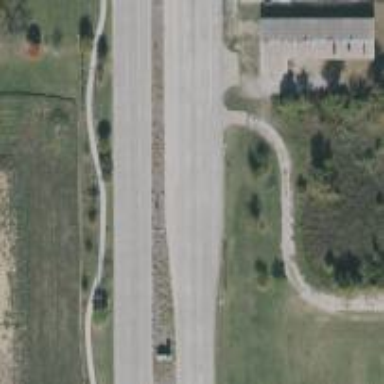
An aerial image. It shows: Primary road with asphalt surface.